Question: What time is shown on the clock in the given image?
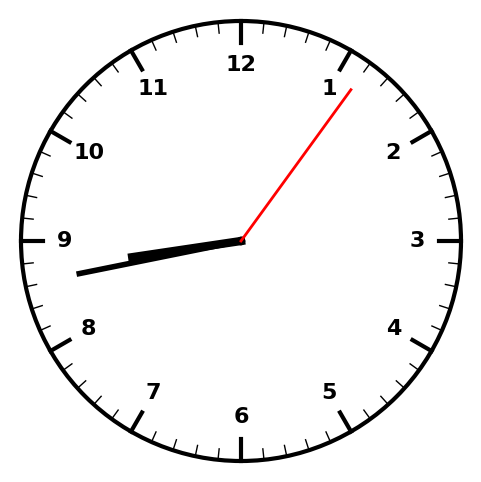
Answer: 08:43:06